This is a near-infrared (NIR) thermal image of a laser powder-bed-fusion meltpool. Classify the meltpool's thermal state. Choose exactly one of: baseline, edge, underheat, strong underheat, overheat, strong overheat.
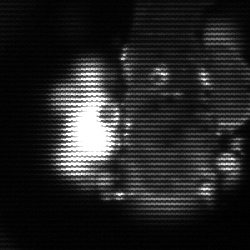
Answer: strong underheat